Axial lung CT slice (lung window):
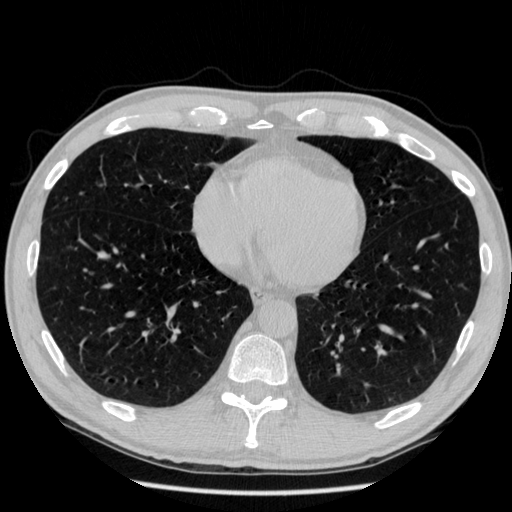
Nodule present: no